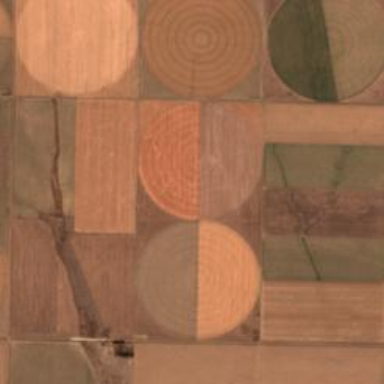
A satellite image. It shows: Farmland with pivot irrigation system.